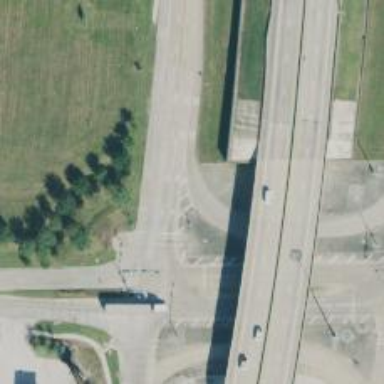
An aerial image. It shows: Secondary link road.